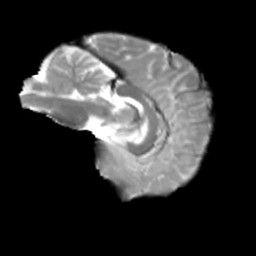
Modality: T2w
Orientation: sagittal
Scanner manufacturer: siemens
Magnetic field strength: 3 T
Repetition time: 4 s
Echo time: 0.0594 s